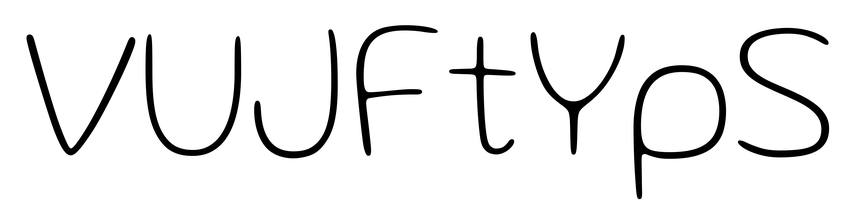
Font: Gluten_Thin